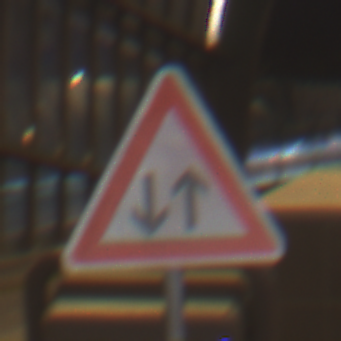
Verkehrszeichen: Gegenverkehr
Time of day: NotSpecified
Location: Indoor (Urban)
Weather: NotSpecified
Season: NotSpecified
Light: Artificial